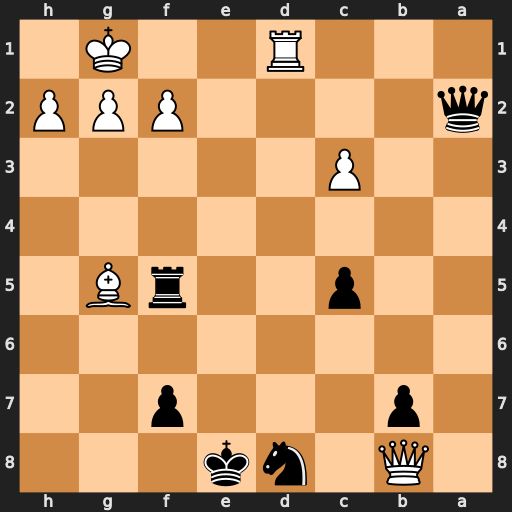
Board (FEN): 1Q1nk3/1p3p2/8/2p2rB1/8/2P5/q4PPP/3R2K1
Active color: b
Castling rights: -
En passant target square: -
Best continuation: Qxf2+ Kh1 Qf1+ Rxf1 Rxf1#